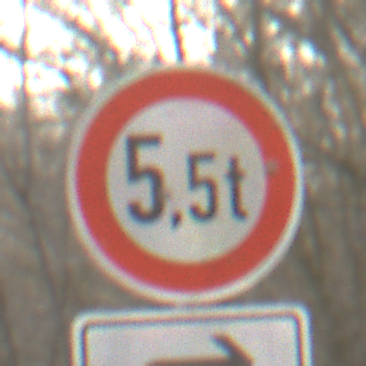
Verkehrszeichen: TatsaechlicheMasse
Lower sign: RichtungsangabeDurchPfeile5
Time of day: MorningAfternoon
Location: Outdoor (Nature)
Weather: PartlyCloudy
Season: Winter
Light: Natural